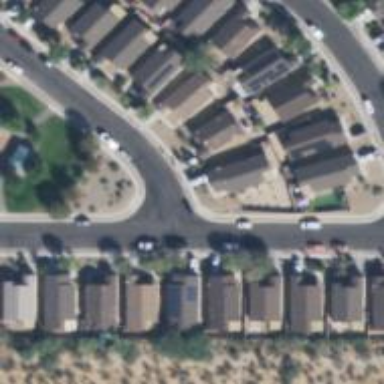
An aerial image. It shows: Residential road.